Question: I'm trying to create a block which may or may not have a scrollbar, with a header that does not scroll. The trick is that the width of the header be affected by the presence of a scrollbar.

I'm worried that this is one of those CSS use cases which should be trivial, but might, in fact, be impossible. Anyone willing to prove me wrong?
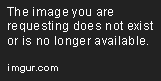
Answer: I haven't figured out how to do this with CSS alone. So, here's a solution which uses JavaScript (here, jQuery), but only runs when he content changes. If the size of your wrapper depends on the size of the window, you may also need to run it on resize. Here's the heart of it:
'''
$.fn.fitTo = function(target){
var $el = $(this);
$(target).bind('refit', function(){
$el.width(this.clientWidth);
});
}
'''
Call '$header.fitTo($content)' to bind the header to a custom 'refit' event on the element with the content. Now, whenever the content changes such that a scroll bar may have appeared or disappeared, do...
'''
$content.trigger('refit');
'''
...and the width of the header is reset to the 'clientWidth' of the element containing content. The header must be the scrolling element.
### Working example